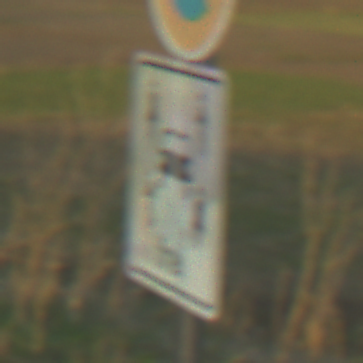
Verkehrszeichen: CarsharingfahrzeugeFrei
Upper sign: AbsolutesHalteverbot
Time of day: SunriseSunset
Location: Outdoor (Nature)
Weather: PartlyCloudy
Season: NotSpecified
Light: Natural